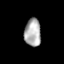
Tissue: skin
Cell type: Epithelial cells
Senescence score: 0.2845
Nuclear area (px): 446
Mean DAPI intensity: 174.184